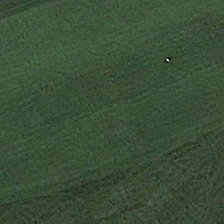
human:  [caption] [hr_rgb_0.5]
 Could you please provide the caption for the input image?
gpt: it is a piece of green meadow .

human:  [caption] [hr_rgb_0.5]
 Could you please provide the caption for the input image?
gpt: it is a piece of green meadow .

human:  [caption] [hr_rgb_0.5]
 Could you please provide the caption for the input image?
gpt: the meadow is green ,smooth and endless .

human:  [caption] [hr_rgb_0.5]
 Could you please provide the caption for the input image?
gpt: a green line is in the middle of the meadow .

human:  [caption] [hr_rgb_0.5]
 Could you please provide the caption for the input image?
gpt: the meadow is green ,smooth and endless .